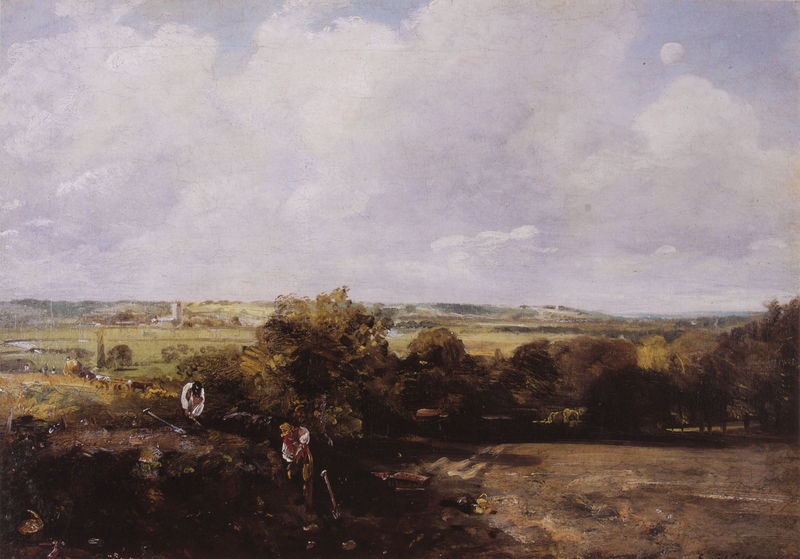
Titel: The Stour Valley and Dedham Village
Künstler: John Constable
Standort: Leeds (UK)
Institution: Leeds City Art Gallery
Schlagwörter: baum, berg, blau, dunkel, gemälde, himmel, laub, mann, schatten, weiß, wolken, bäume, fluss, frauen, gelb, grob, grün, kirchturm, landschaft, menschen, ocker, sand, stadt, braun, frau, hell, hintergrund, hut, hüte, licht, männer, gras, tiere, weg, wiese, wolke, malerei, hemd, falten, steine, öl, bach, ebene, erde, feld, felder, ferne, horizont, häuser, hügel, natur, strauch, vieh, weide, weite, busch, büsche, flach, kirche, sonne, sträucher, wiesen, boden, land, realismus, pflanzen, rosa, arbeit, bauern, pferd, turm, bewölkt, sommer, ort, abhang, acker, arbeiten, ernte, feldarbeit, furchen, berge, fläche, hang, hitze, dorf, lila, tag, herde, herbst, winter, hügellandschaft, pause, akcer, arbeiter, figuren, ölgemälde, wetter, strohhut, korb, frühling, bauer, mond, hacken, feldarbeiter, buschwerk, lanschaft, gräber, tonig, dreck, graben, torf, wolkne, pflug, pflügen, schaufel, spaten, schatz, dort, suche, erdhaufen, grasfläche, schaufeln, umgraben, derb, aker, vergraben, ausheben, mül, schatzzuche, landschaft natur